Question: I'm trying to plot a Fourier series that should fit the original graph (which is right), but I don't know what's wrong. I also double-checked the Fourier approximation.
The original graph is generated with:
'''
t=-pi:0.01:0;
x=ones(size(t));
plot(t,x)
axis([-3*pi 3*pi -1 4])
hold on
t=0:0.01:pi;
y=cos(t);
plot(t,y)
'''
whereas the Fourier series is generated with:
'''
t=-pi:0.01:pi;
f=1/2;
for n=1:5
costerm=0;
if n/2== round(n/2)
sinterm=((-2*n)/(pi*(1-n^2)))*sin(2*n*t);
else
sinterm= (-2/(pi*n))*sin(2*n*t);
end
f=f+sinterm+costerm;
end
plot(t,f)
'''
The graph looks like this:

Can someone tell me why this isn't working?
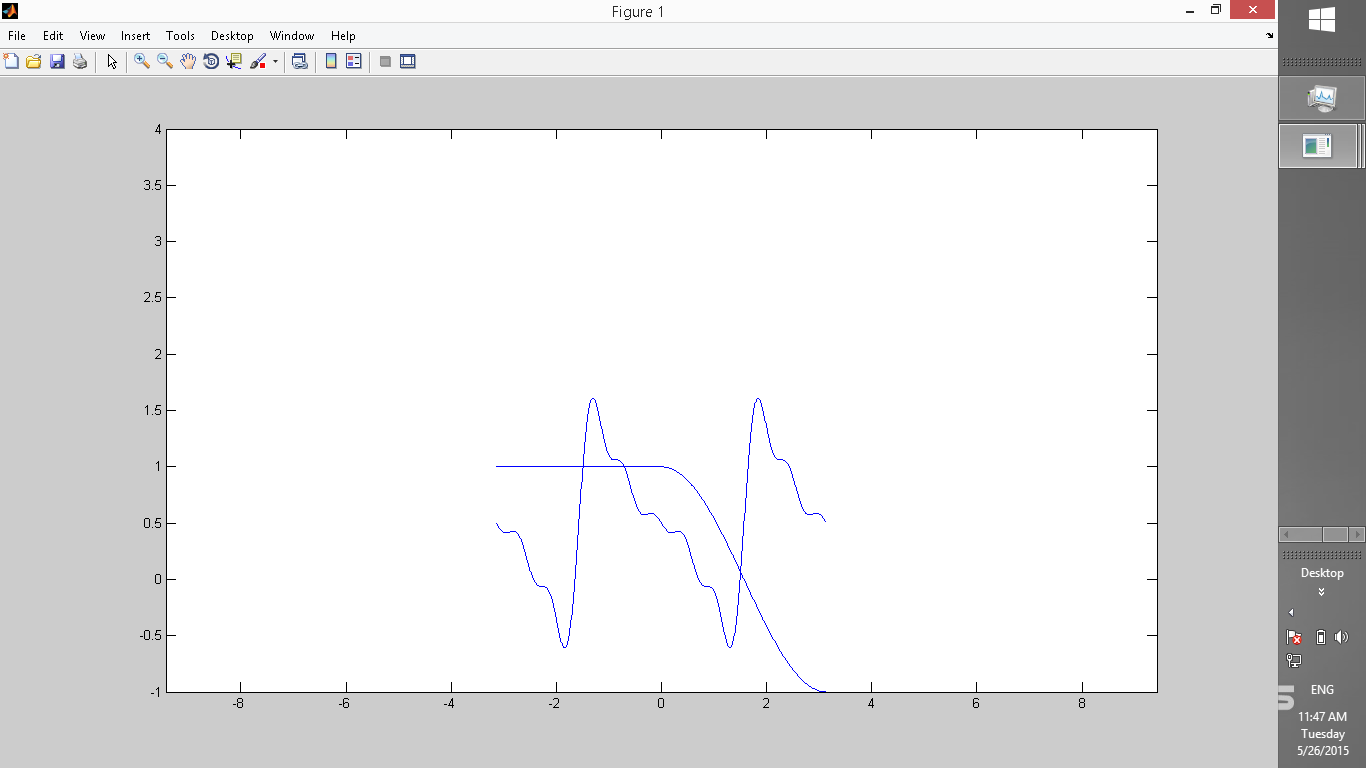
Answer: The first thing that can be noticed is that the generated series in your plot runs for two periods in the support interval '[-pi:pi]'. This point to an incorrect constant in your 'sin(2*n*t)' argument, which should instead be 'sin(n*t)'.
Also, as a general rule
- 'sin'- 'cos'- 'sin''cos'
In your case the function is neither even nor odd, so you should expect both 'sin' and 'cos' terms to be present. However you are only computing the 'sinterm' and leaving 'costerm=0'. More specifically, while the cosine series coefficients evaluate to 0 for all 'n>1', you are in fact missing the term for 'n=1' which is '0.5*cos(t)'.
With these corrections you should get
'''
f=1/2 + 0.5*cos(t);
for n=1:5
if 0==mod(n,2)
sinterm=((-2*n)/(pi*(1-n^2)))*sin(n*t);
else
sinterm= (-2/(pi*n))*sin(n*t);
end
f=f+sinterm;
end
'''
which should give you the following plot (blue line being the original function, and the red line being the Fourier series expansion):